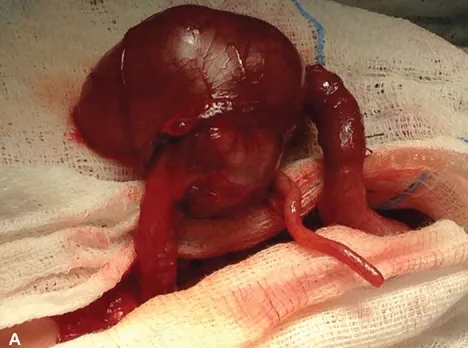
A
) Occlusive duplication at the ileocecal junction.
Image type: medical_photograph (other_medical_photograph)